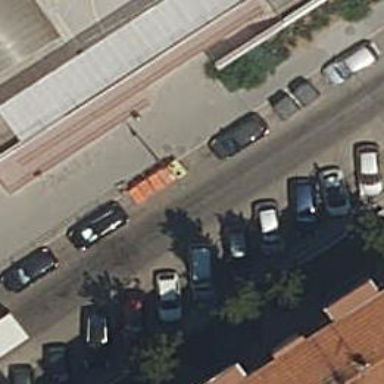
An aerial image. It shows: Bicycle parking area with stands available.